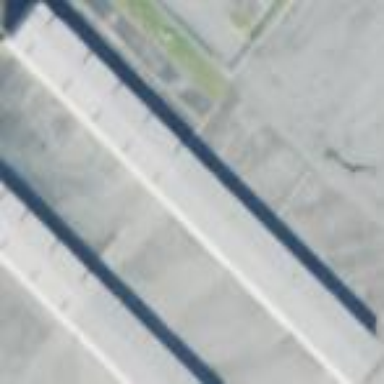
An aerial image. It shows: Hangar building at airport.